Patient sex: M
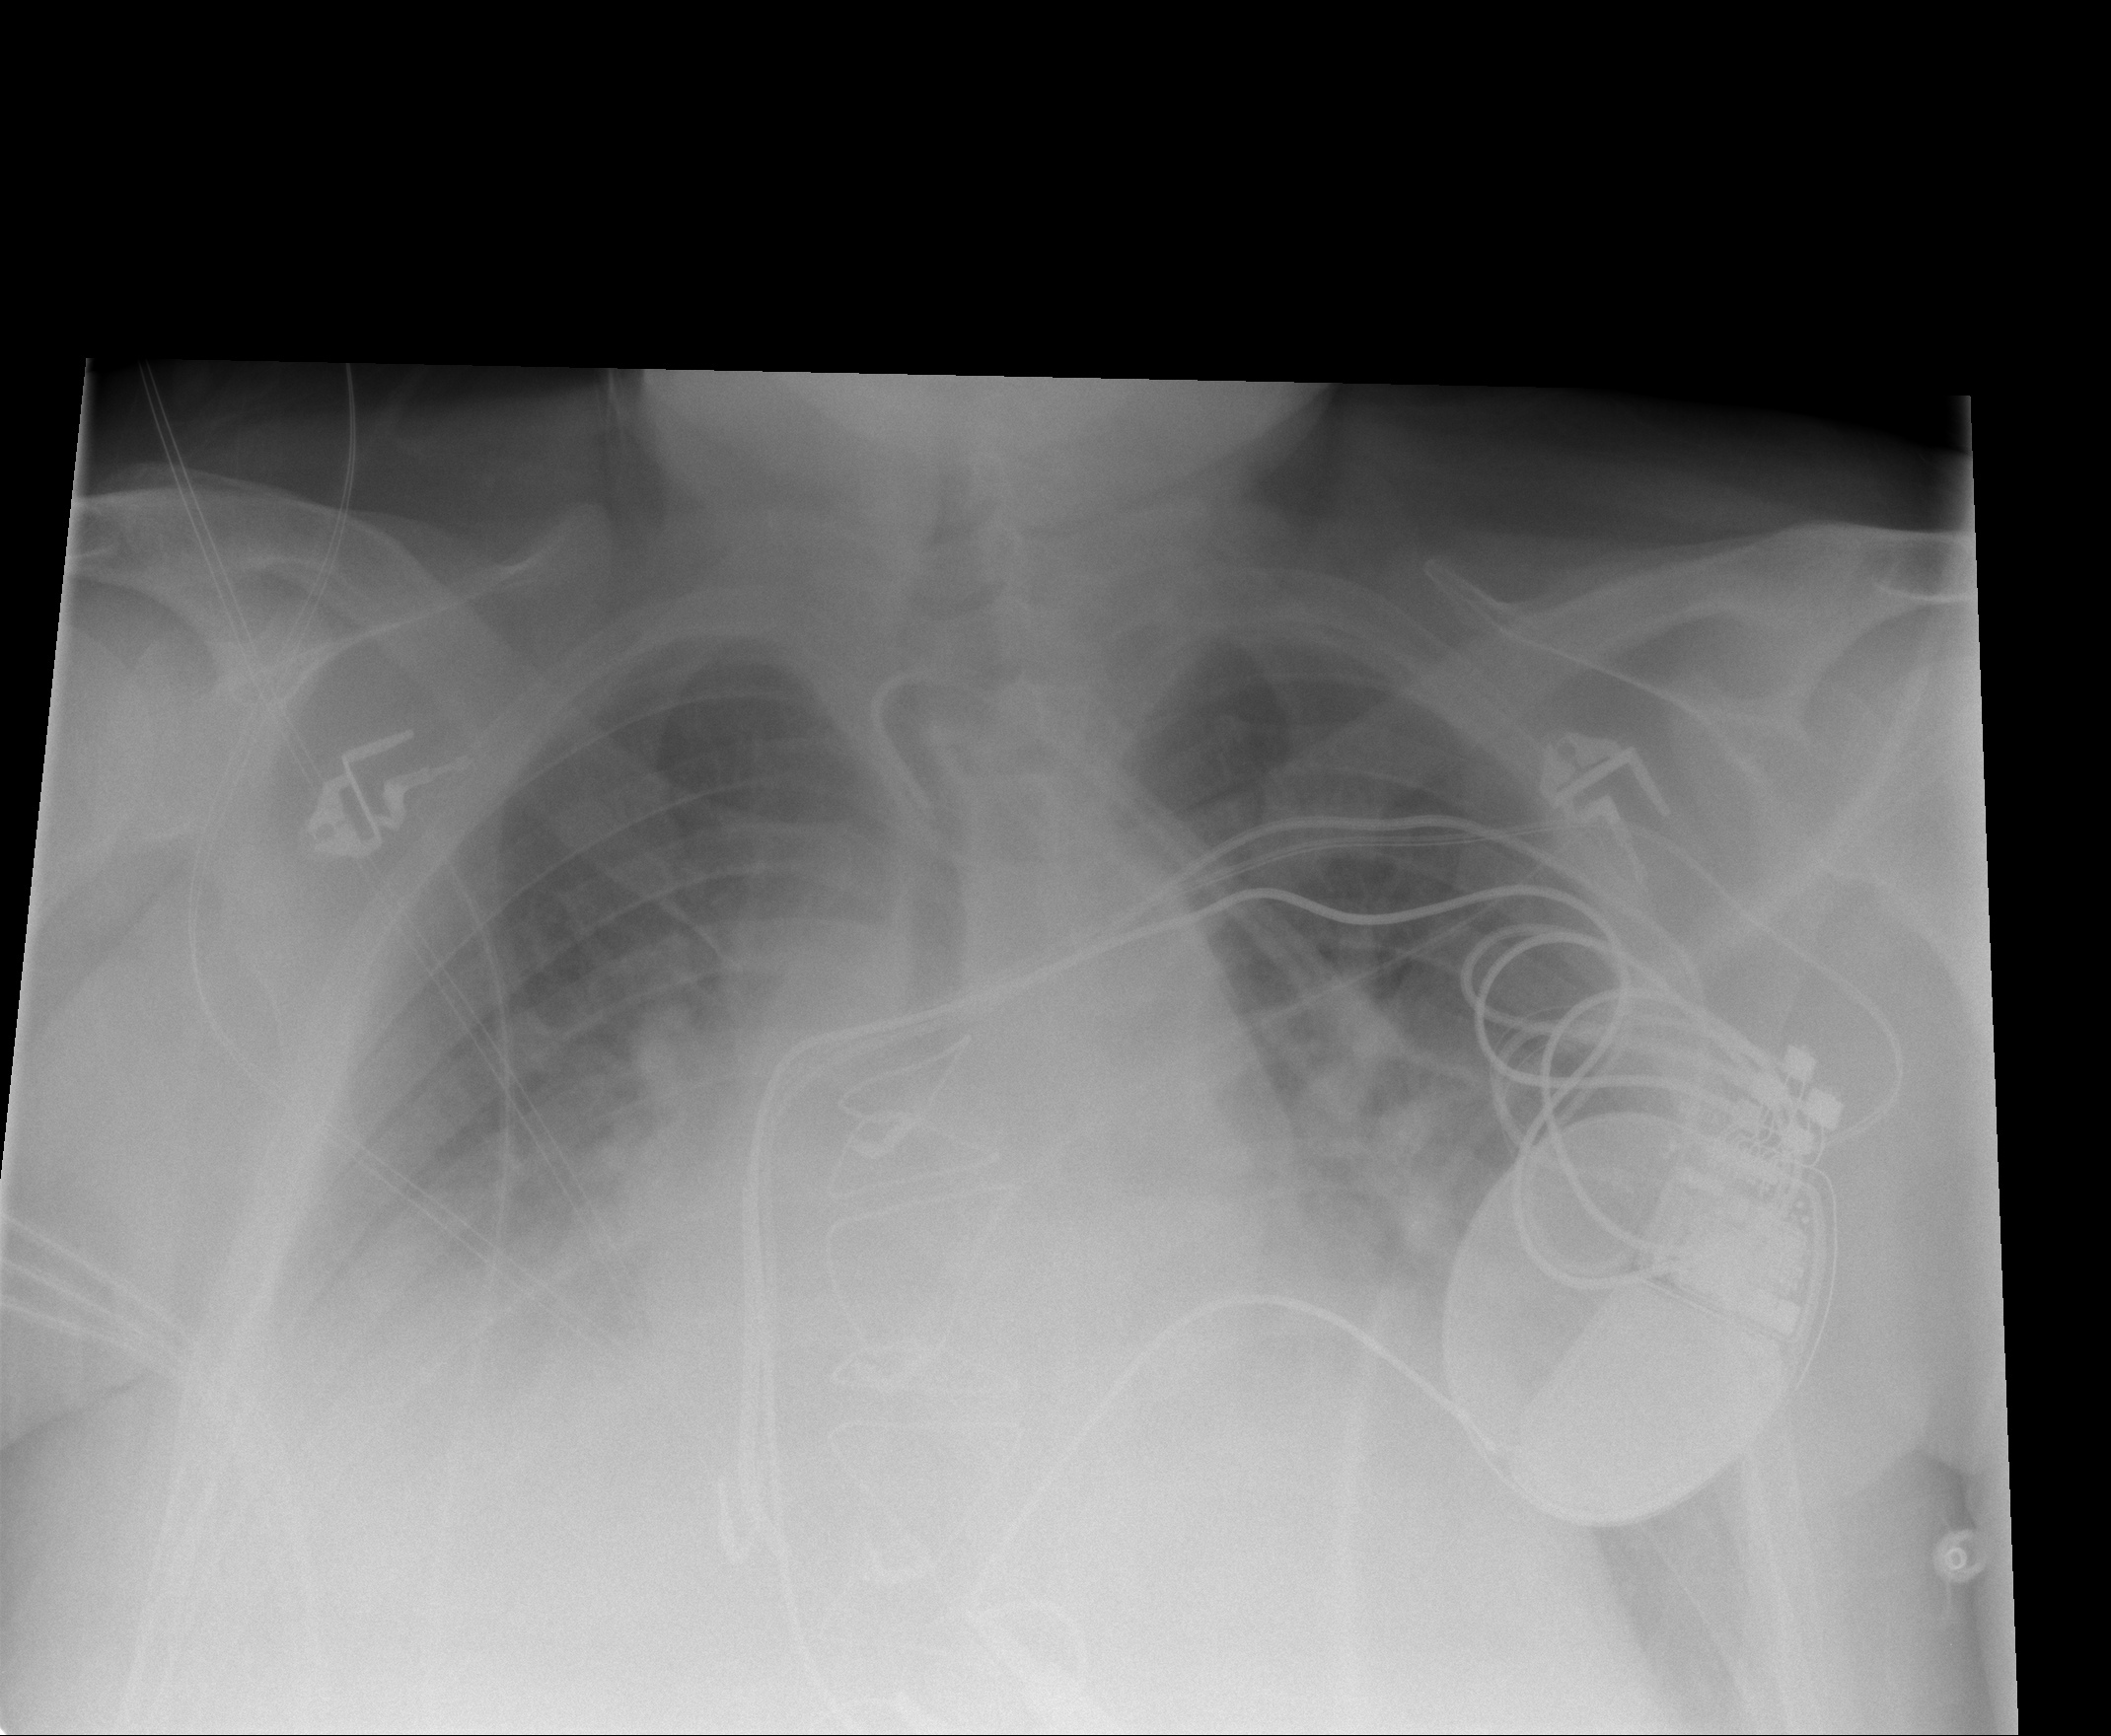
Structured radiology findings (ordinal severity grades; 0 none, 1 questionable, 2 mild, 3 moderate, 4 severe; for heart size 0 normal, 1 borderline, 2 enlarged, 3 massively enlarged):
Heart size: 2
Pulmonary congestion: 2
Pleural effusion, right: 3
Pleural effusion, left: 1
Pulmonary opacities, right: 2
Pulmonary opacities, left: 2
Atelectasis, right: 2
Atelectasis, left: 0